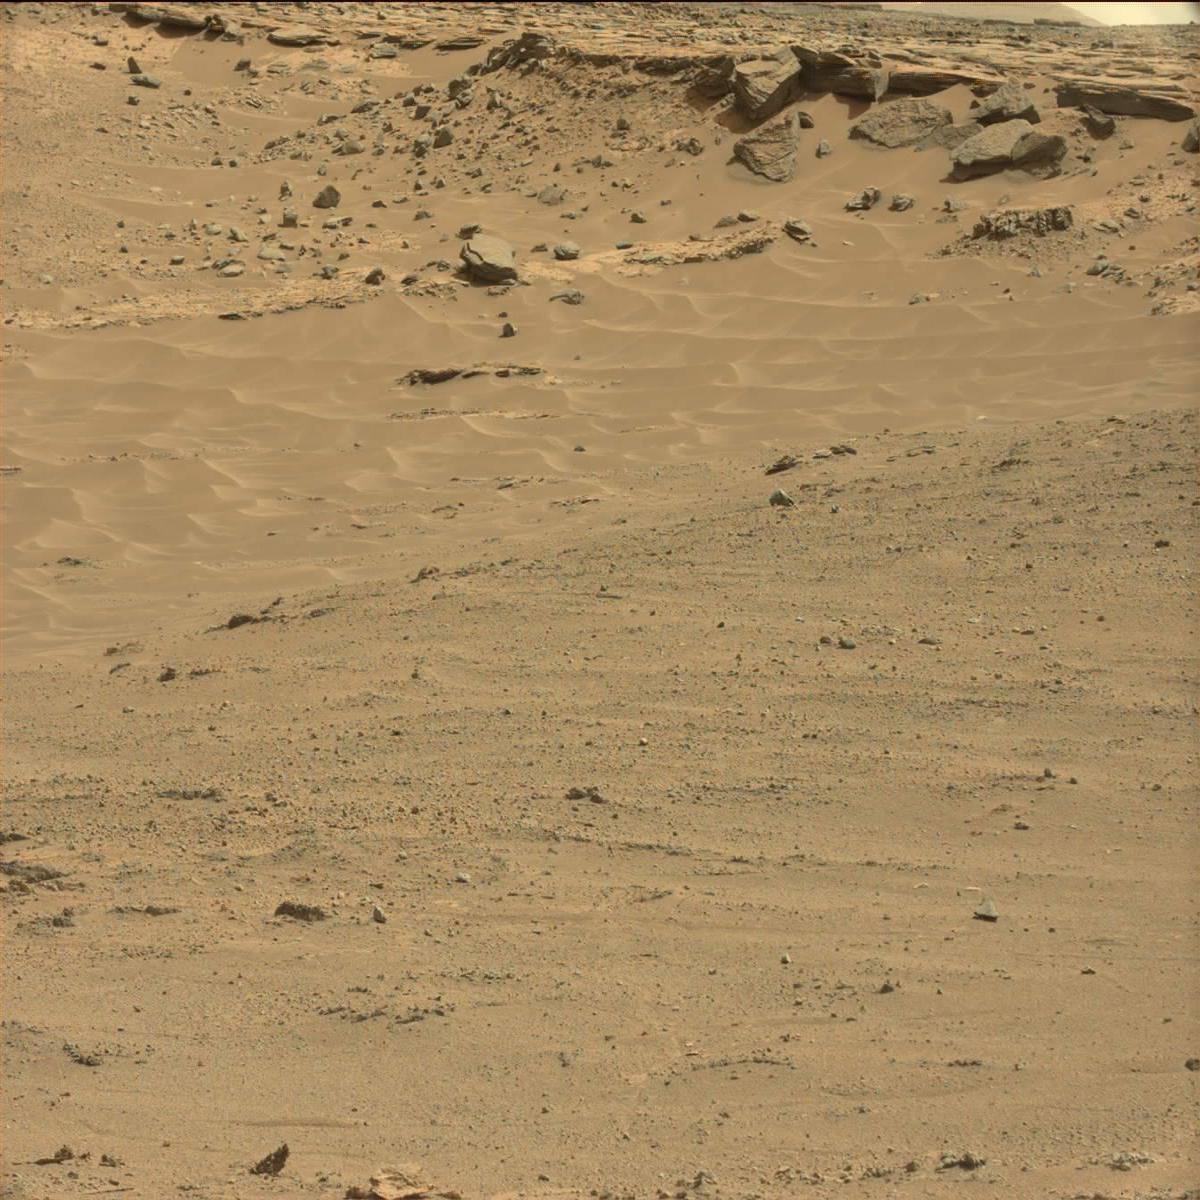
Terrain classes present: Bedrock, Sand / Soil, Sky